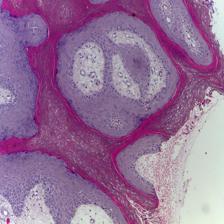
Diagnosis: OSCC